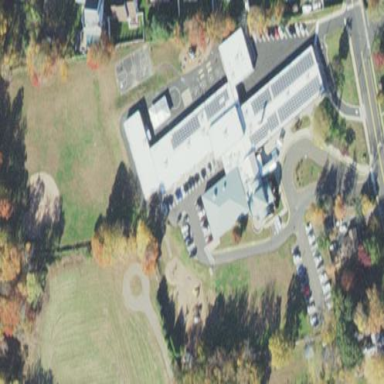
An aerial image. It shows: School.